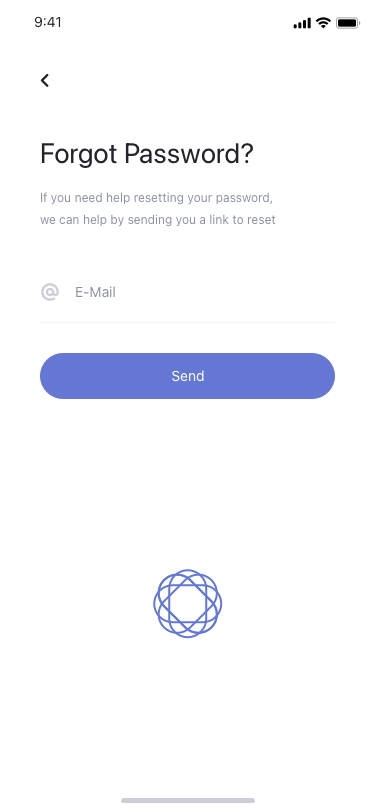
Text in this UI design:
If you need help resetting your password, we can help by sending you a link to reset it.
Forgot Password?